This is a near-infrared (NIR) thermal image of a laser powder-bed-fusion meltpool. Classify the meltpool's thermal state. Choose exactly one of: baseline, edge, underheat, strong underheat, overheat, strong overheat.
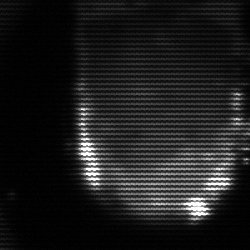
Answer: baseline